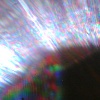
Label: sunburn